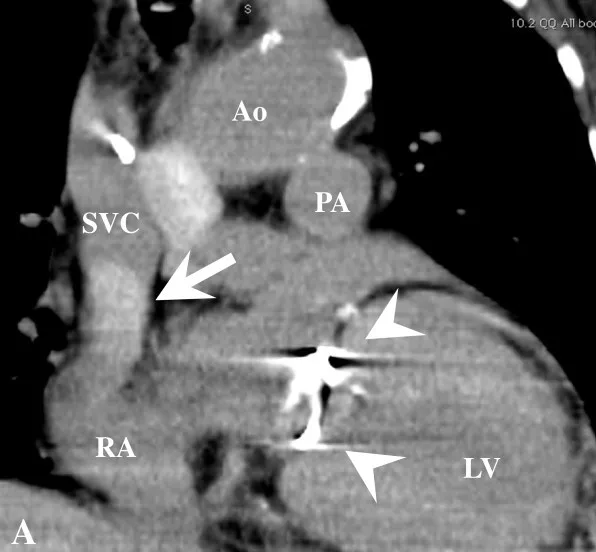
Planar computed tomography. A, Coronal view.
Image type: radiology (ct)